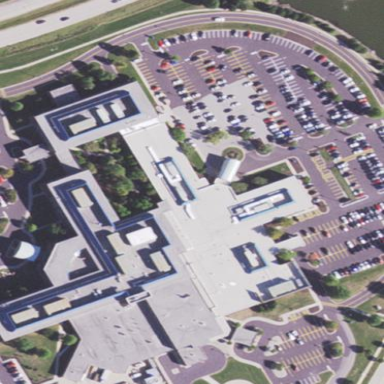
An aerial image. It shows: Hospital providing healthcare services.